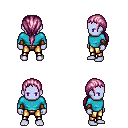
a pixel art fantasy rpg character, male body template, dark elf, purple skin, teal long-sleeve shirt, gold greaves, pink ponytail hairstyle, cloth bracers, four views (front, back, left, right), 2x2 character sprite sheet, small pixel art, hard edges, no anti-aliasing